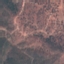
Label: HerbaceousVegetation